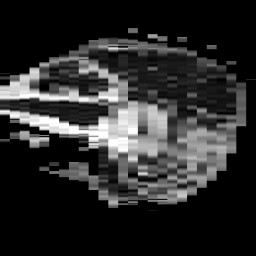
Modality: ADC
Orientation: sagittal
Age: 78
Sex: male
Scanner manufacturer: philips
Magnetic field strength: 3 T
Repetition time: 4.584 s
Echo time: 0.07305 s